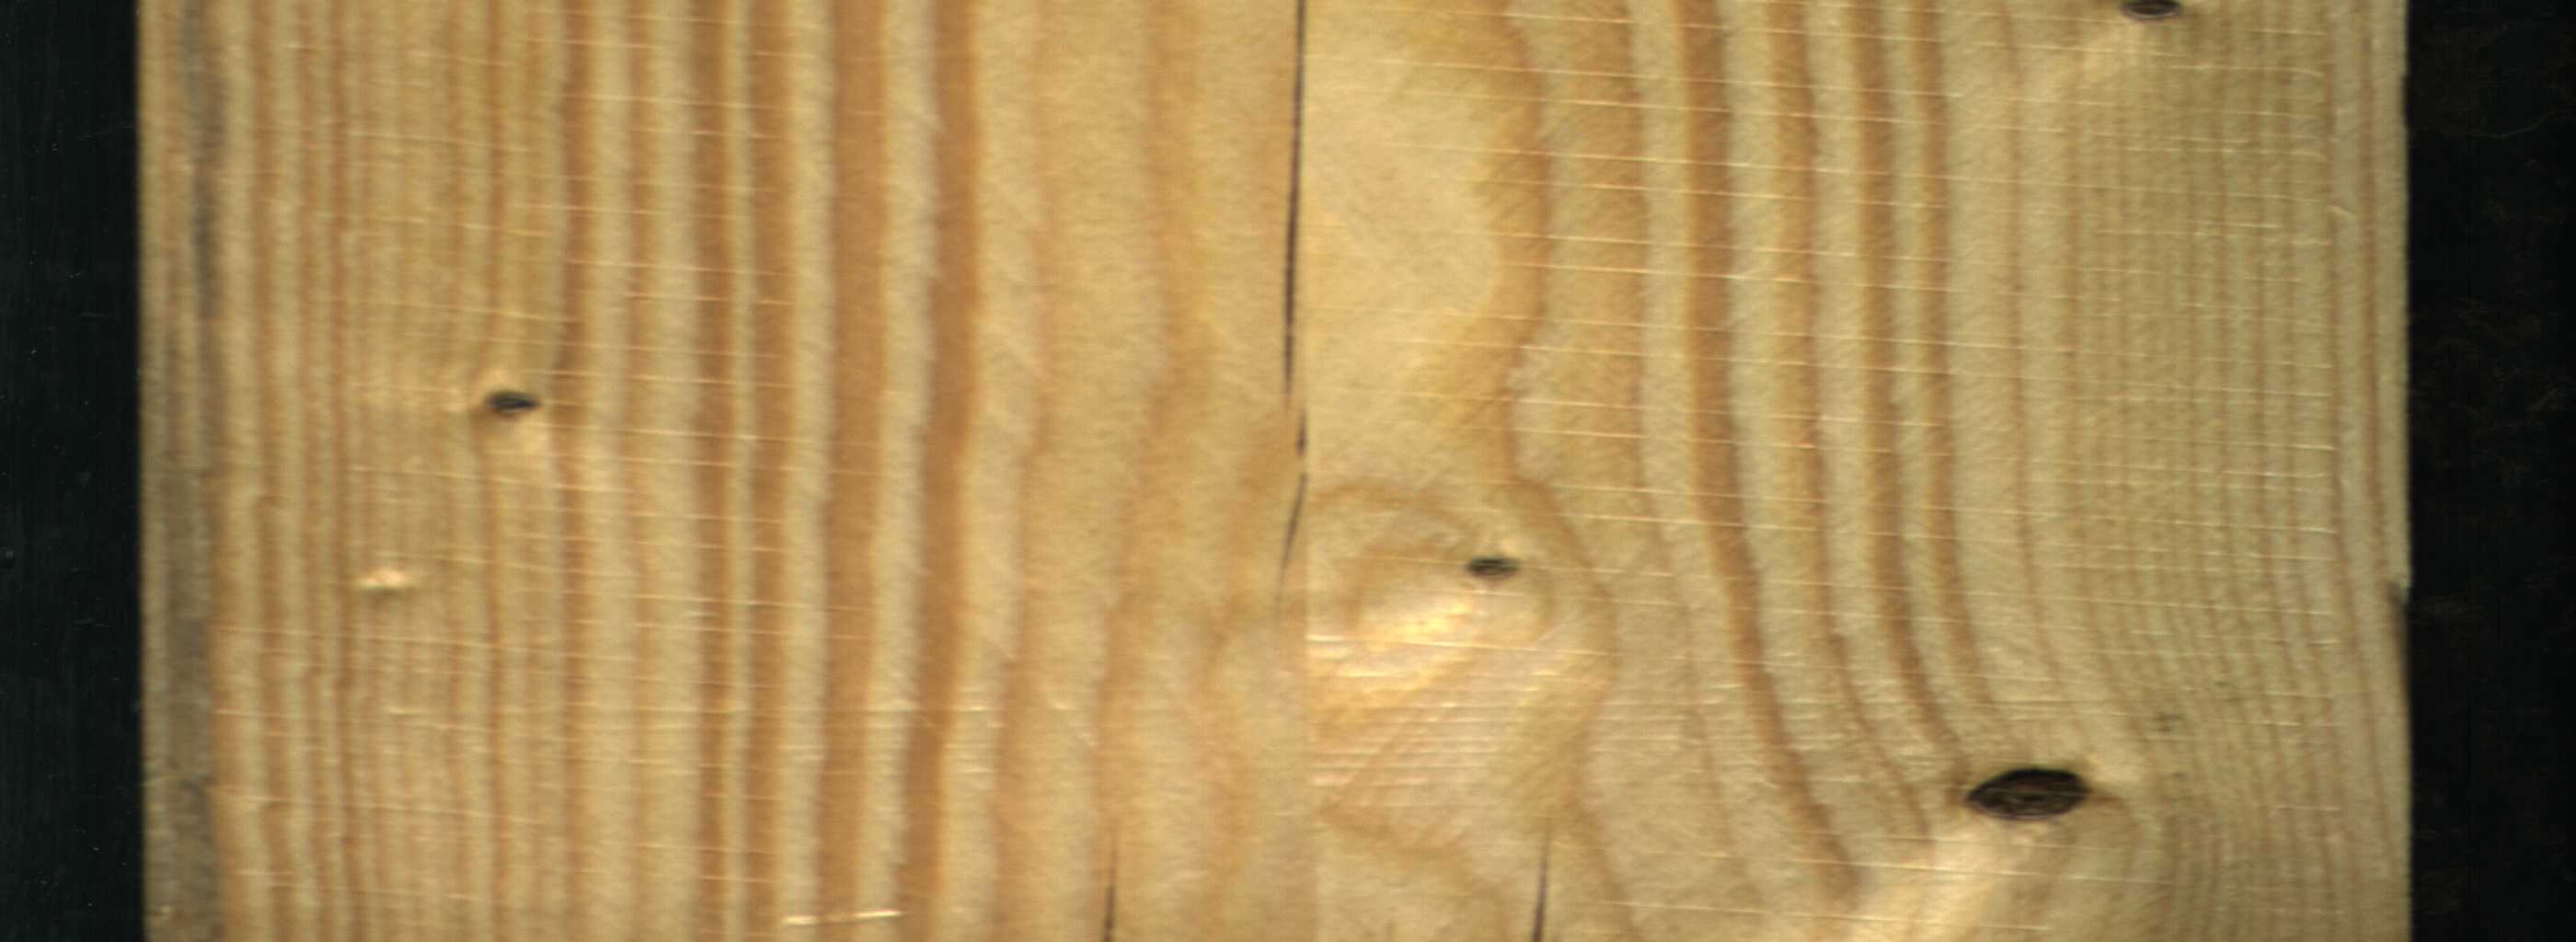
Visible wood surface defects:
Blue_Stain
Crack
Crack
Crack
Crack
Dead_Knot
Dead_Knot
Live_Knot
Live_Knot